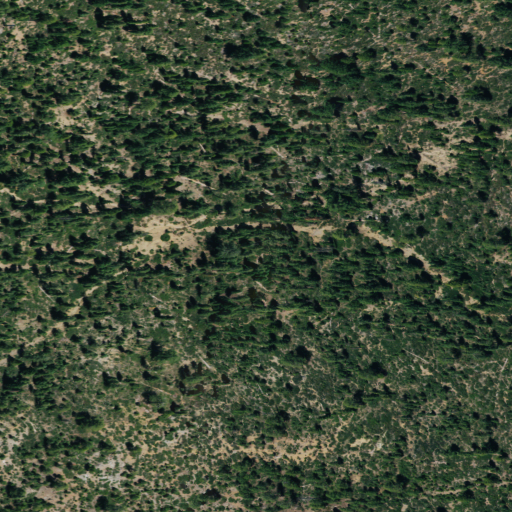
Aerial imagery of gap in California named Salmon containing evergreen forest and shrub